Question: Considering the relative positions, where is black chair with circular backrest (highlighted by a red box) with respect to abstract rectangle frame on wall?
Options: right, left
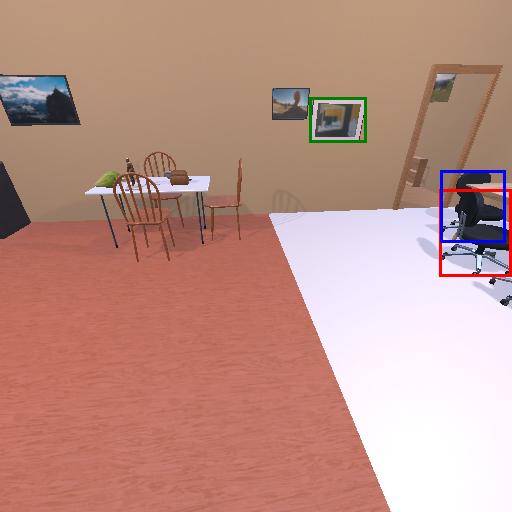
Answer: right